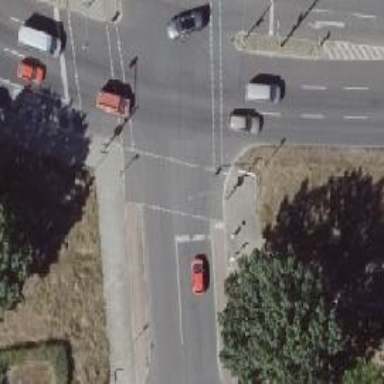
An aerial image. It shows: Road with traffic signals.